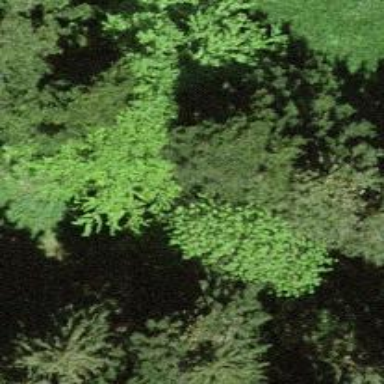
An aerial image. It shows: Row of trees in natural setting.